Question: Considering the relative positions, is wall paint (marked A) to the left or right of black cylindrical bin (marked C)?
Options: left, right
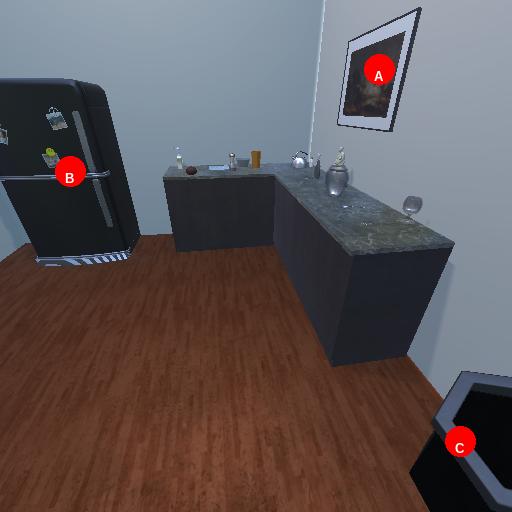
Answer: left